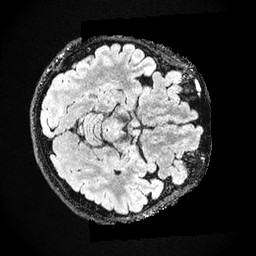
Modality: FLAIR
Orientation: axial
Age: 45
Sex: female
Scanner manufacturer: ge
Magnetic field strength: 3 T
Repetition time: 4.802 s
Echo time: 0.1171 s